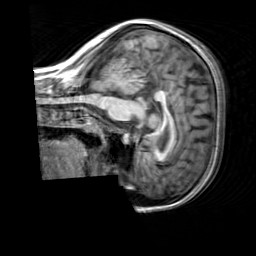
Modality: T1w
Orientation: sagittal
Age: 21
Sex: female
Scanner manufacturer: siemens
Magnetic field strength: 3 T
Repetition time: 2.3 s
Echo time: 0.00303 s